Field crop: maize
Growth stage: 1
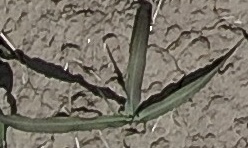
Species: sorghum